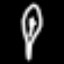
Label: leaf